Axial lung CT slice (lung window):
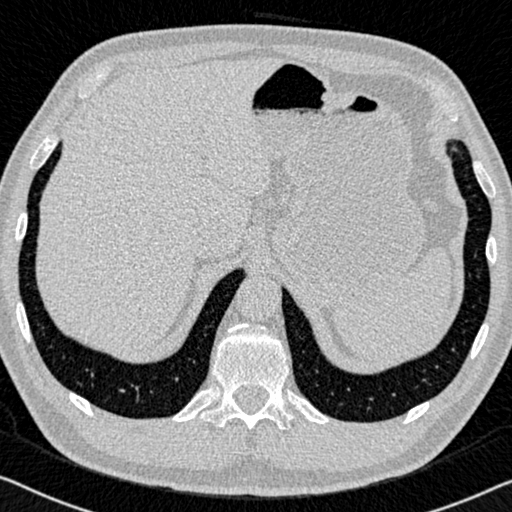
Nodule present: no